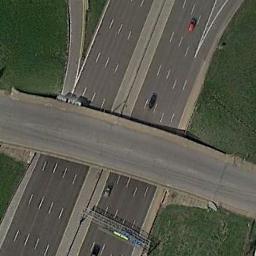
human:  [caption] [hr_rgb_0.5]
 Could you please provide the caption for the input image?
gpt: Several cars are on the road under the overpass .

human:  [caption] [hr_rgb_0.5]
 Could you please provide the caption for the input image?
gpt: There are green meadows around the overpass .

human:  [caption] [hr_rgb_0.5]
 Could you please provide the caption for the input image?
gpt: The cross-line overpass is over the roads on the lawn .

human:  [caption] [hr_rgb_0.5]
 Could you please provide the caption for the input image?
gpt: The overpass is next to the grass with some cars .

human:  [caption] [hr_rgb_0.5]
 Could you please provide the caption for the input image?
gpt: This overpass intersects the road at right angle .